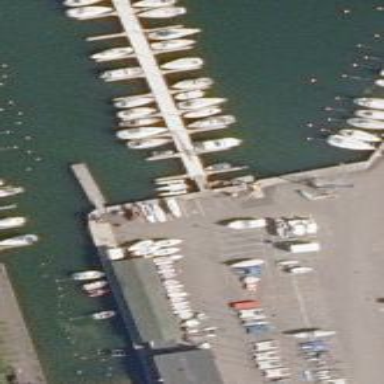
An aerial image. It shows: Boat storage area.